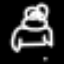
Label: frog